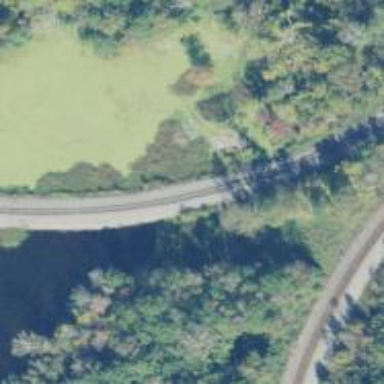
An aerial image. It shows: Railway track.